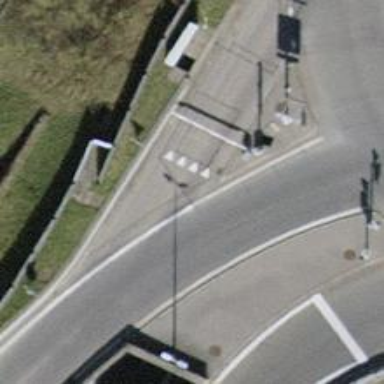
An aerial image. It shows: Lift gate barrier.